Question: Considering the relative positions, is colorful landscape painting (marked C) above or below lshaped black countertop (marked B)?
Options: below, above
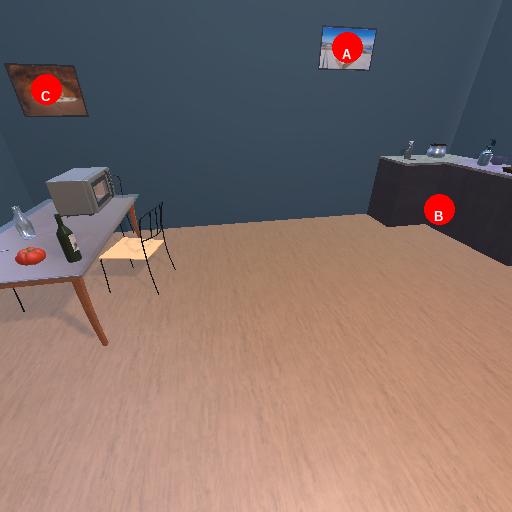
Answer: below